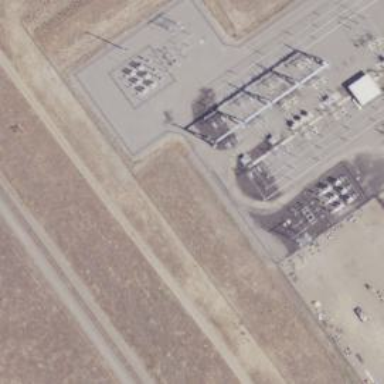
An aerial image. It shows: Switch for power supply.